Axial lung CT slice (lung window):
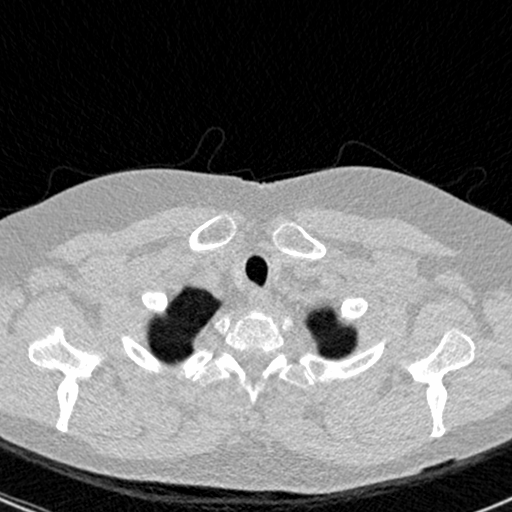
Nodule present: no